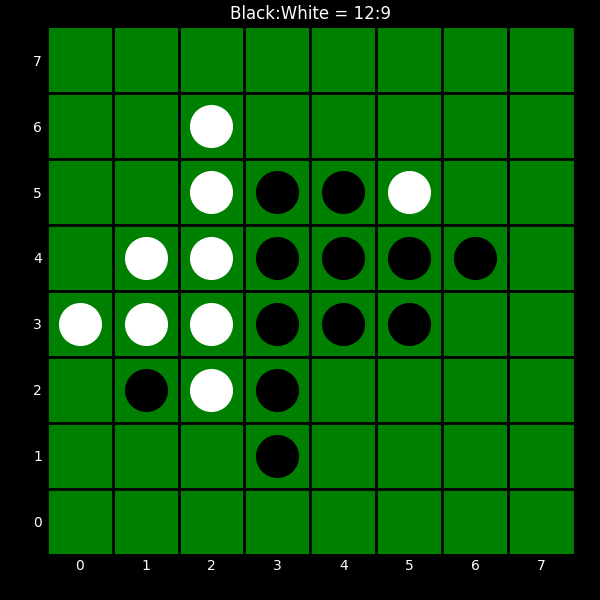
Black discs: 12
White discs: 9